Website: macys
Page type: payment
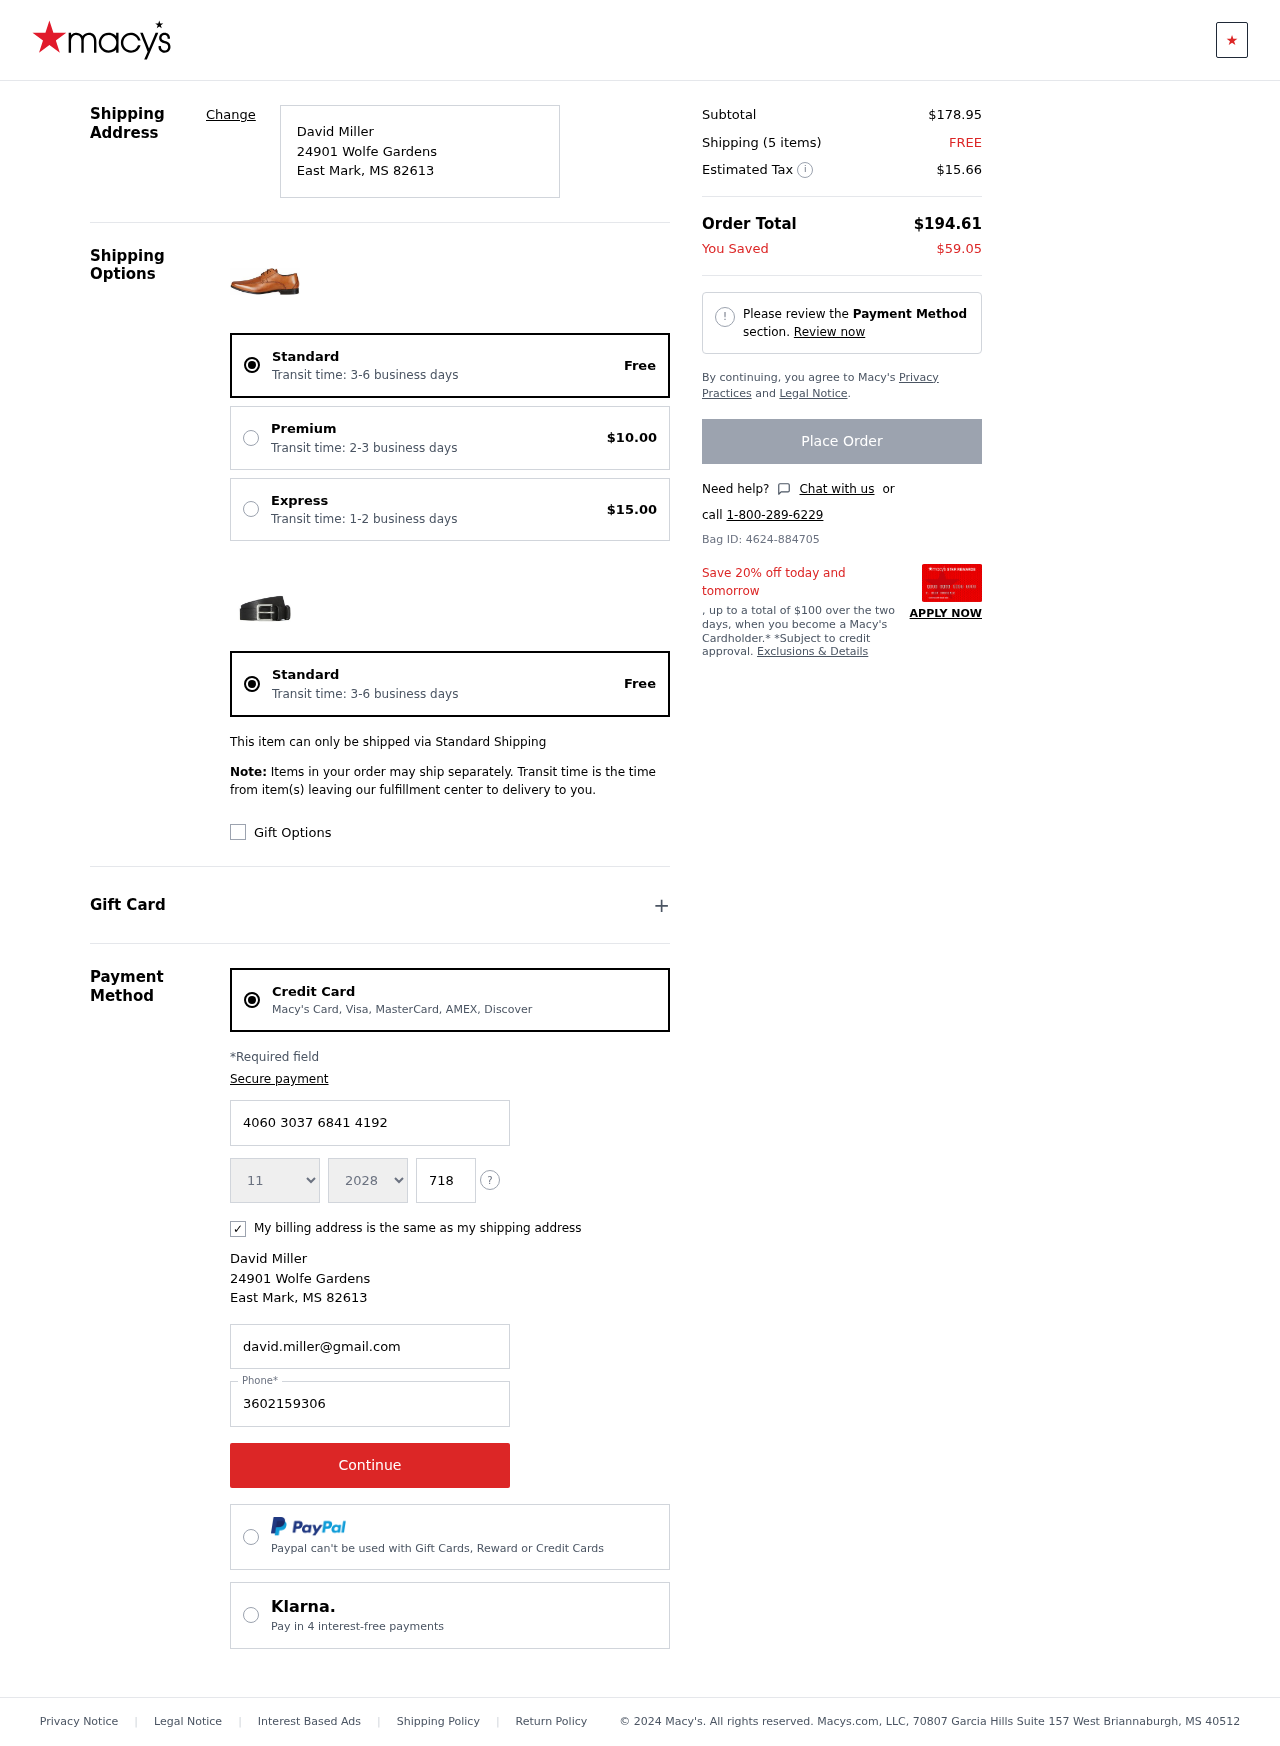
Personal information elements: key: PII_CARD_CVV
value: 718
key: PII_CARD_EXPIRY_MONTH
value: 11
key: PII_CARD_EXPIRY_YEAR
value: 28
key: PII_CARD_NUMBER
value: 4060 3037 6841 4192
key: PII_CITY
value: East Mark
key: PII_EMAIL
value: david.miller@gmail.com
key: PII_FULLNAME
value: David Miller
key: PII_PHONE
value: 3602159306
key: PII_POSTCODE
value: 82613
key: PII_STATE_ABBR
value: MS
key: PII_STREET
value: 24901 Wolfe Gardens
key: PII_FULLNAME2
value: David Miller
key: PII_CITY2
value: East Mark
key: PII_STATE_ABBR2
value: MS
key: PII_POSTCODE_FULL
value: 82613
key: PII_POSTCODE_NUMERIC
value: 82613
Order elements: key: ORDER_DELIVERY_DATE
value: Transit time: 3-6 business days
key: ORDER_SHIPPING_STANDARD
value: Free
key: ORDER_SHIPPING_PREMIUM
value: $10.00
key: ORDER_SHIPPING_EXPRESS
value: $15.00
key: ORDER_DELIVERY_DATE2
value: Transit time: 3-6 business days
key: ORDER_SHIPPING_STANDARD2
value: Free
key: ORDER_SUBTOTAL
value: $178.95
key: ORDER_NUM_ITEMS
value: Shipping (5 items)
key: ORDER_SHIPPING_COST
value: FREE
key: ORDER_TAX
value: $15.66
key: ORDER_TOTAL
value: $194.61
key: ORDER_SAVINGS
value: $59.05
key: ORDER_ID
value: Bag ID: 4624-884705